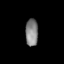
Tissue: lung
Cell type: Epithelial cells
Senescence score: 0.1978
Nuclear area (px): 336
Mean DAPI intensity: 131.908